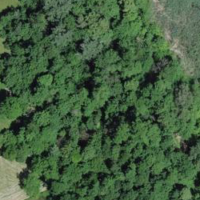
EUNIS habitat code: 41
Species observed at this site:
Anemone ranunculoides
Sylvia atricapilla
Equisetum hyemale